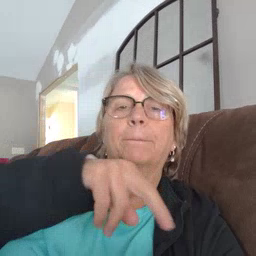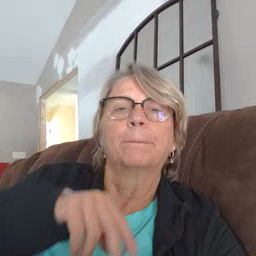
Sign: jump